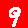
Digit: 9